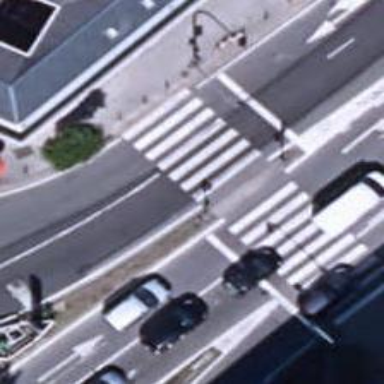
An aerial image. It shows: Road crossing with traffic signals.